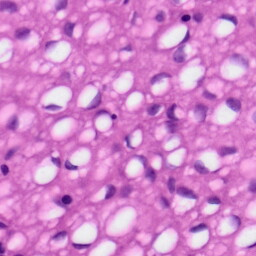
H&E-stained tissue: Tonsil